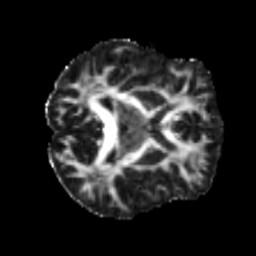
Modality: FA
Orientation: axial
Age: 42
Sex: male
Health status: healthy
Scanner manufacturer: siemens
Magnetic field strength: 3 T
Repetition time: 3.6 s
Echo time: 0.0964 s